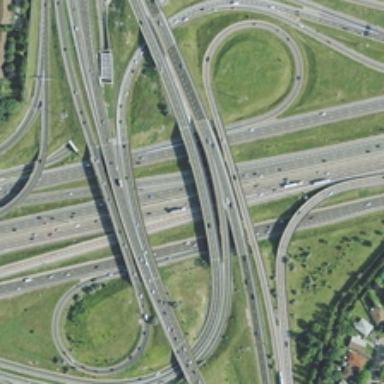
The ease of the road are surrounded by dark green trees .